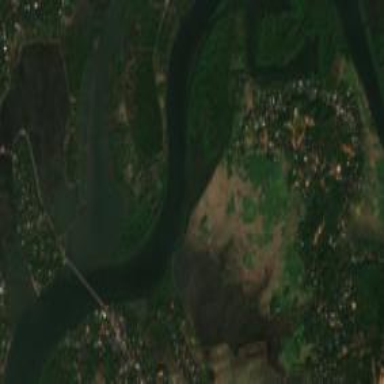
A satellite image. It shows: Beautiful view of river.